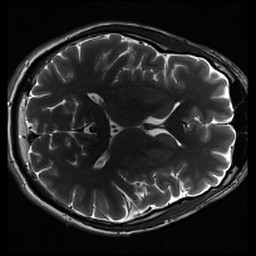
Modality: inplaneT2
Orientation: axial